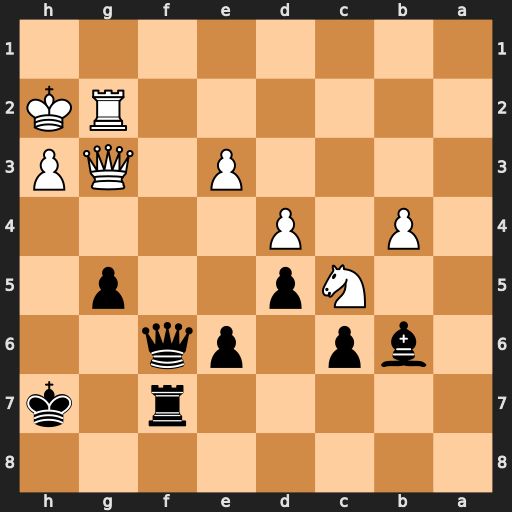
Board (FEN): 8/5r1k/1bp1pq2/2Np2p1/1P1P4/4P1QP/6RK/8
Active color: b
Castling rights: -
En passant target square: -
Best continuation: Bc7 Qxc7 Rxc7